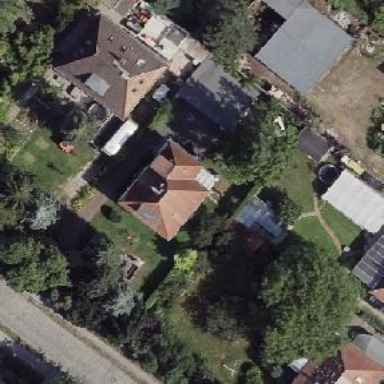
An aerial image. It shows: Hipped roof house.